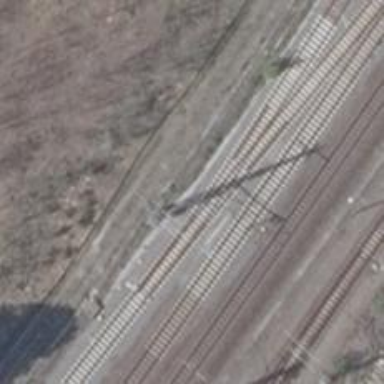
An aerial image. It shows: Railway yard with electrified contact lines.